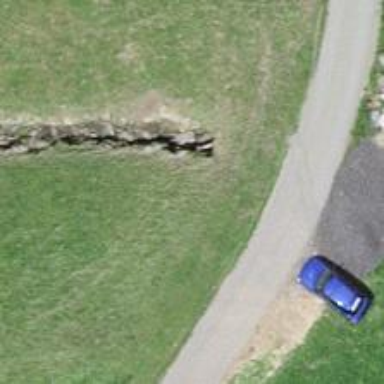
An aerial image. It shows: Culvert tunnel.